Interaction volume radius: 5 \u00c5
Interaction volume height: 30 \u00c5
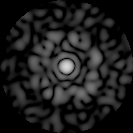
Disorder parameter: 0.8669